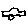
Label: car